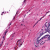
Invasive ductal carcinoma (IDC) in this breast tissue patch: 0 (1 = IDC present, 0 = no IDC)